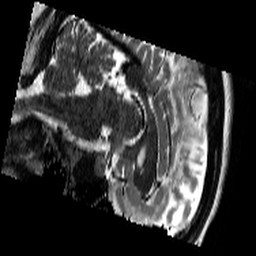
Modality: T2w
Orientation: sagittal